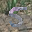
Label: 5